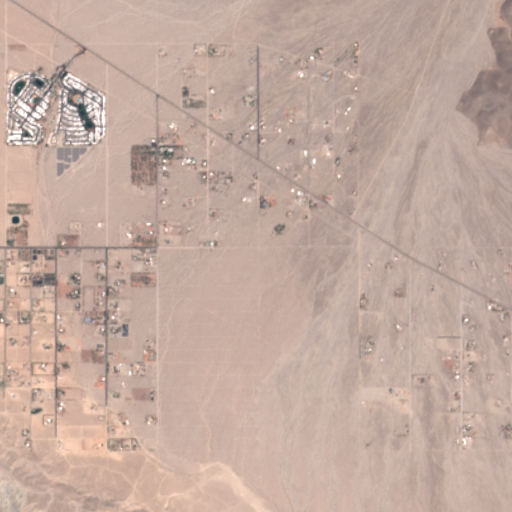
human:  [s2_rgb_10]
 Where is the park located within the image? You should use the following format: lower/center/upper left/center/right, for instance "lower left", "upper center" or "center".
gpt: The park is located in the upper left of the image.
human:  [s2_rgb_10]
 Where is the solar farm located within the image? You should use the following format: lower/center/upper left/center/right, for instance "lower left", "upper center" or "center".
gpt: The solar farm is located in the upper left of the image.
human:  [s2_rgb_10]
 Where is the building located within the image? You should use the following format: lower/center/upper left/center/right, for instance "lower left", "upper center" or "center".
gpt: The building is located in the center of the image.
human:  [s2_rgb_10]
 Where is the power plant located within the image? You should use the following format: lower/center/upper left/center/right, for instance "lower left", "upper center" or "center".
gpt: There is no power plant in the image.